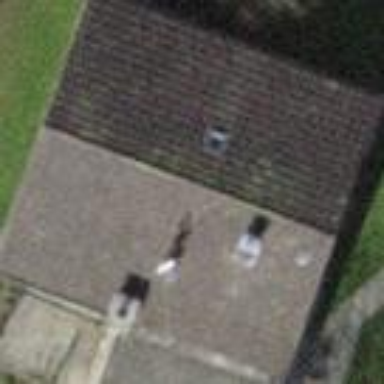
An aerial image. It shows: Detached building with gabled roof.